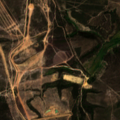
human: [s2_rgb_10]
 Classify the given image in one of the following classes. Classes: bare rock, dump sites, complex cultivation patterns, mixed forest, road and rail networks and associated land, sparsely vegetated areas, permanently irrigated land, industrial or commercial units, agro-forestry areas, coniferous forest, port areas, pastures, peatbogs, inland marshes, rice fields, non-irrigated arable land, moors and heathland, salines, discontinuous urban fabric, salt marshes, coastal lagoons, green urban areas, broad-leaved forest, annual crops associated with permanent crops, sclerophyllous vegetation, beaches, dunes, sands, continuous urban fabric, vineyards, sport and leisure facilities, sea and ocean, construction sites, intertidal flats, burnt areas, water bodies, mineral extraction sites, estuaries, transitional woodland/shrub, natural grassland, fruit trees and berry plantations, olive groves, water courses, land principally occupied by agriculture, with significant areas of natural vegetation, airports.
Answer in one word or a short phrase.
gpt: complex cultivation patterns, broad-leaved forest, natural grassland, transitional woodland/shrub